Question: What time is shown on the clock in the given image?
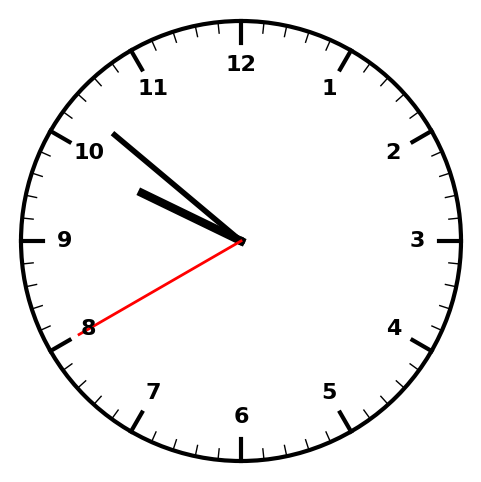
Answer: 09:51:40